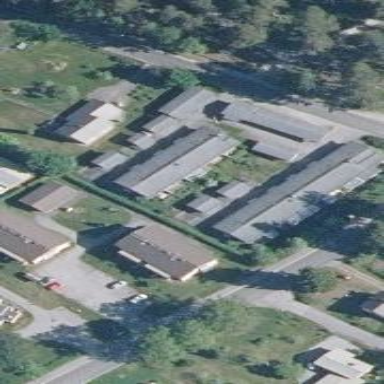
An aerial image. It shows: Terrace building.